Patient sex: M
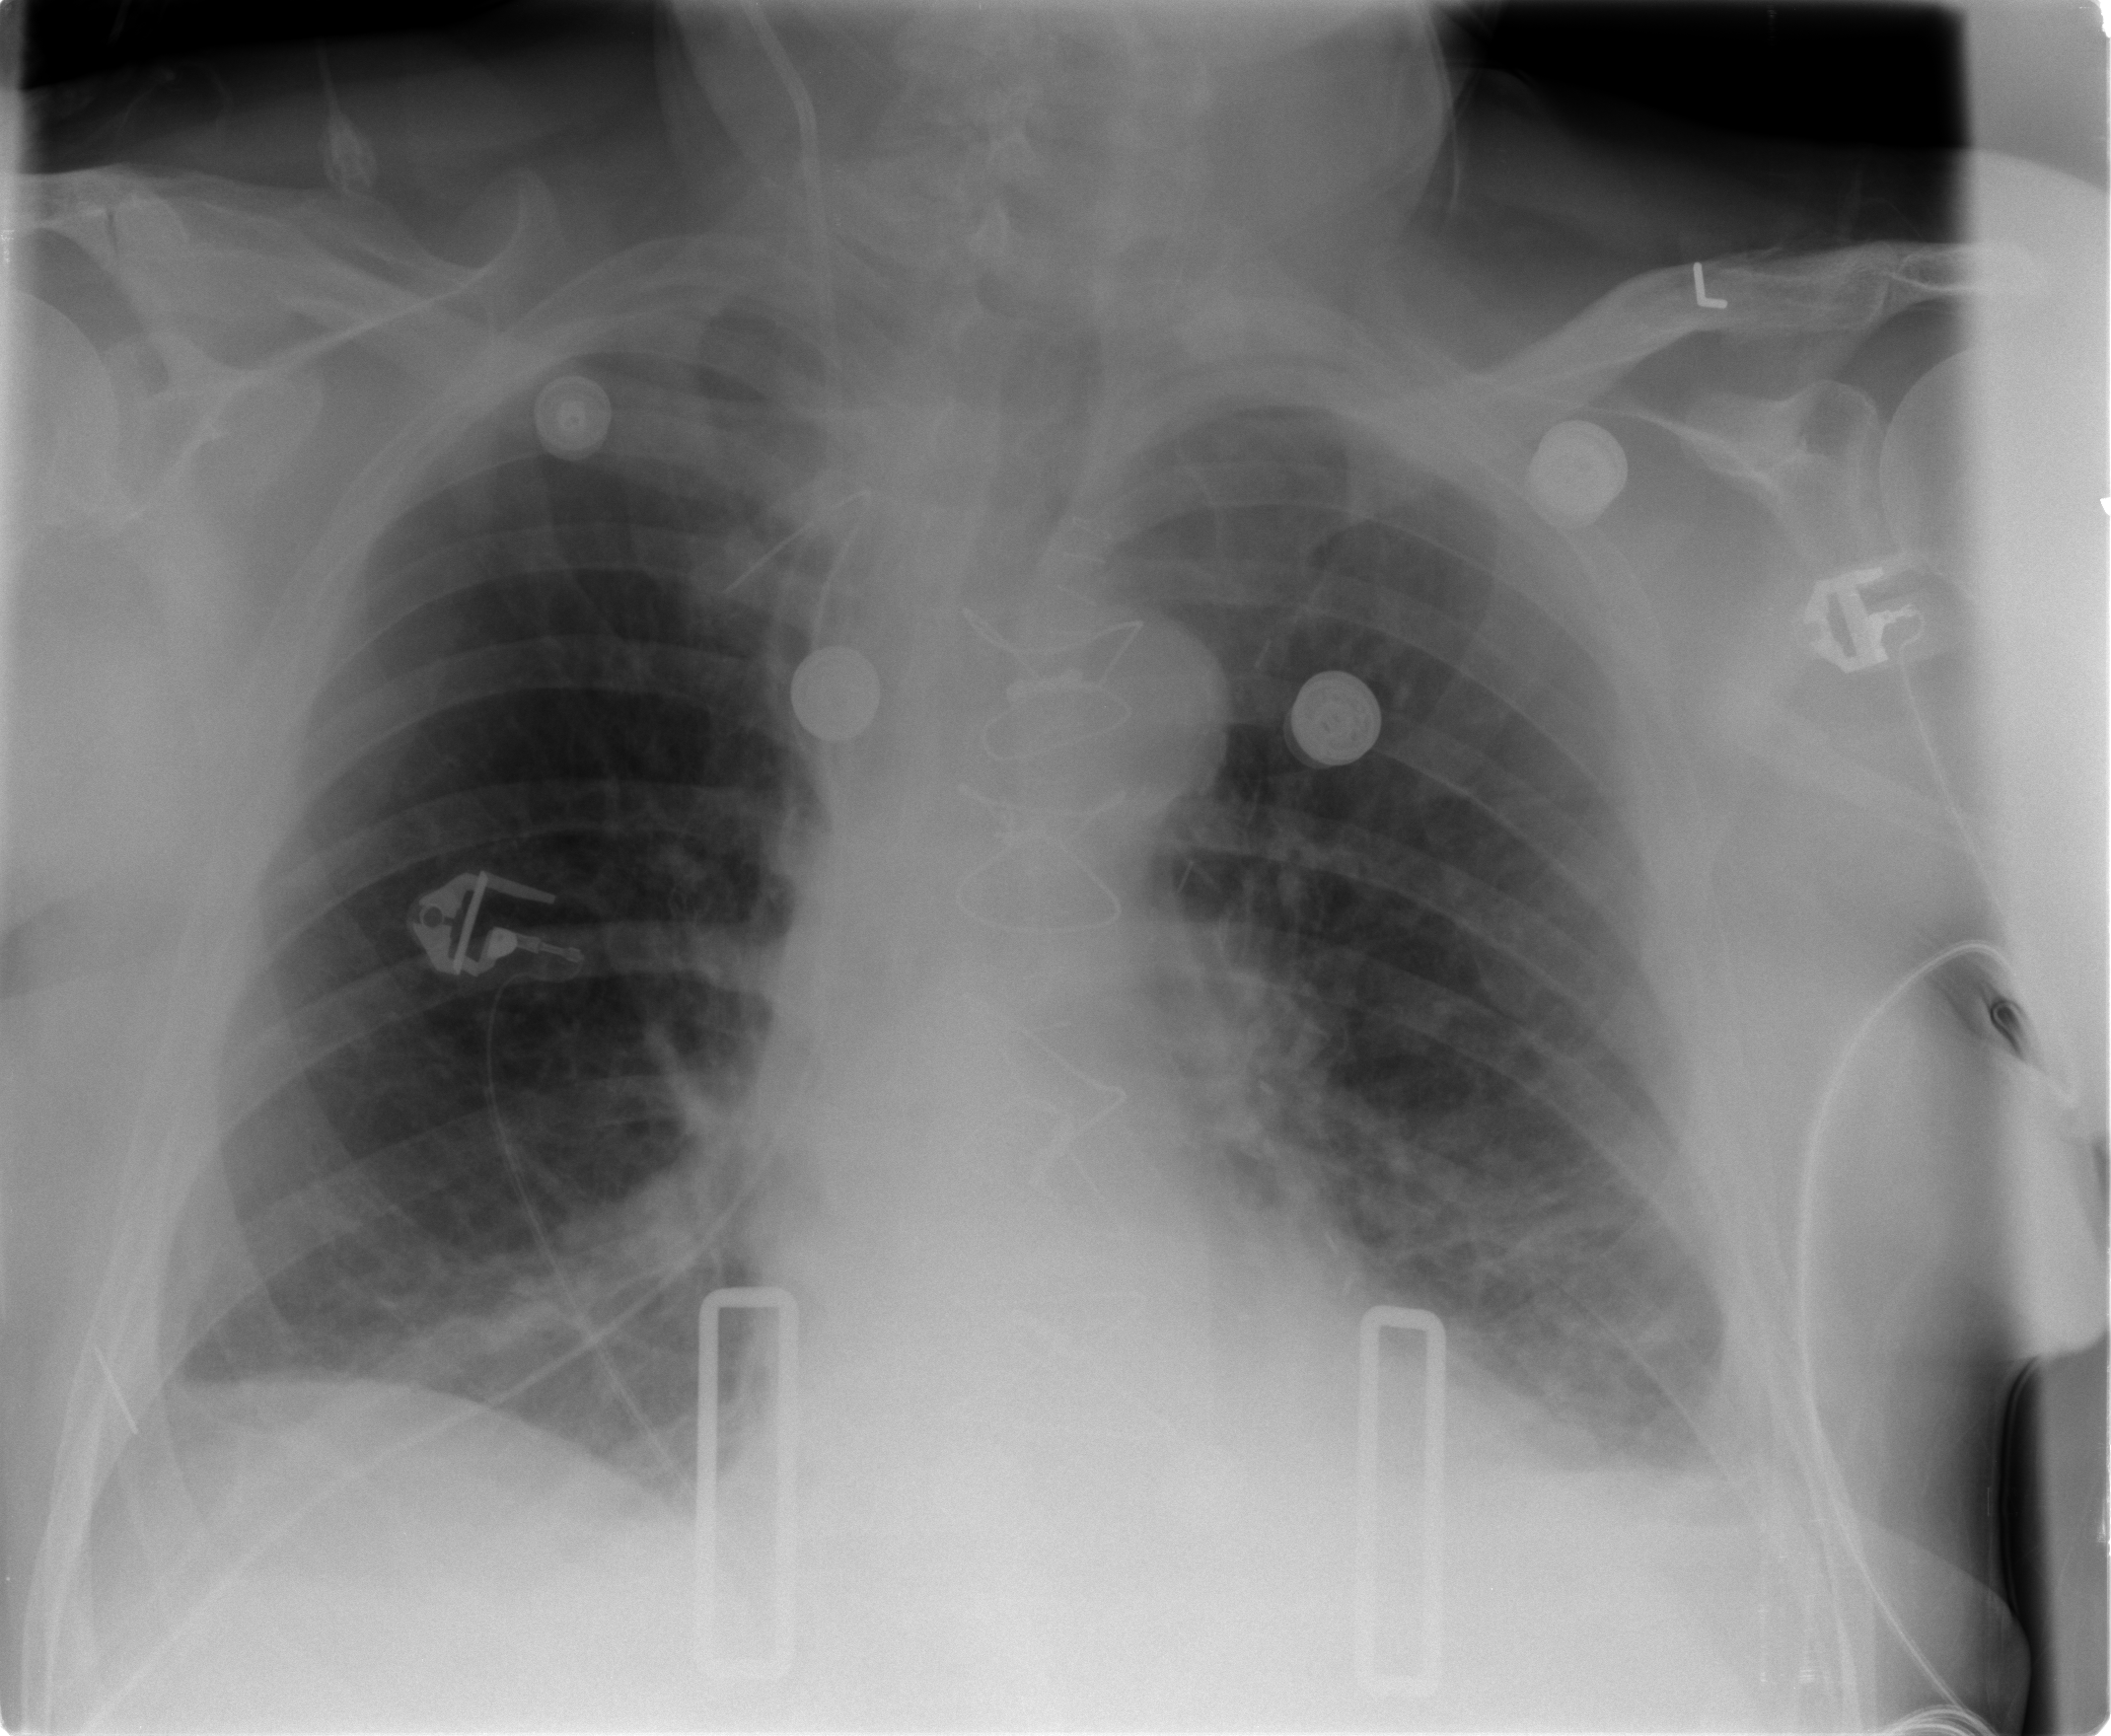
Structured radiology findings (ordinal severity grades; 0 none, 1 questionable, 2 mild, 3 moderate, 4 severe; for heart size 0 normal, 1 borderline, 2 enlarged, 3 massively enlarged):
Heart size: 0
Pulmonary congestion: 0
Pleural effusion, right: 0
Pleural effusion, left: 2
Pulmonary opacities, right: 0
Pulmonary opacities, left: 0
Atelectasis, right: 0
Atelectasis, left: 2